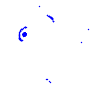
Particle: electron